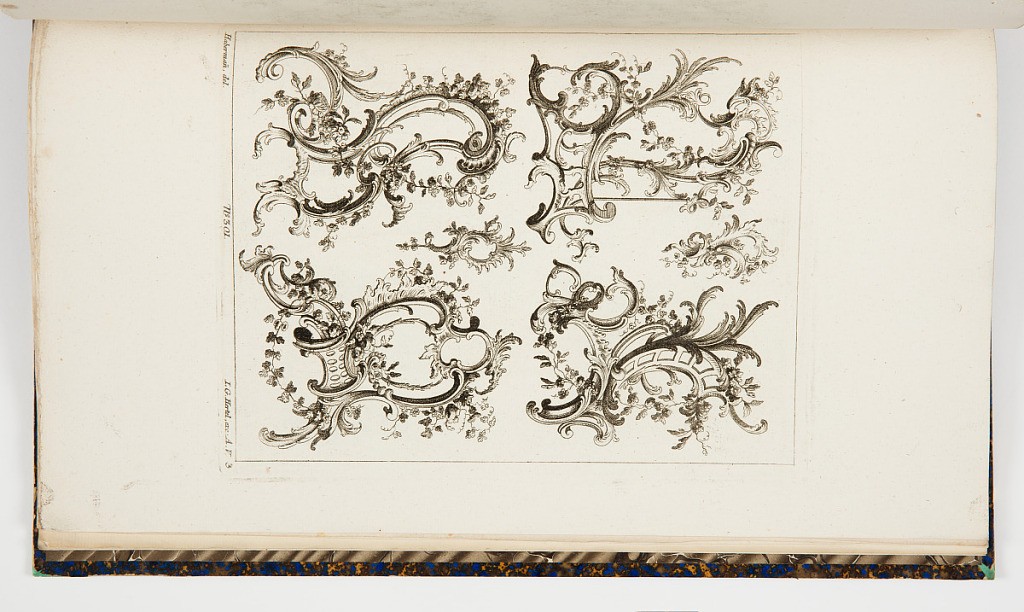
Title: Rocaille Cartouche Designs
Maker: Franz Xaver Habermann, German, 1721 – 1796
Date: mid- 18th century
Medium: Etching on off-white paper
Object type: Print
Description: Sheet filled with variations of cartouches comprised of rocaille scrolls and rinceaux. The plate is signed and numbered.